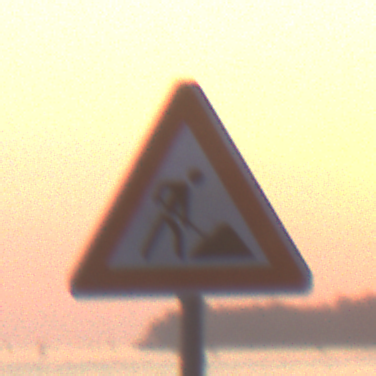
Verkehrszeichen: Arbeitsstelle
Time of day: SunriseSunset
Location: Outdoor (Urban)
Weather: Clear
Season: NotSpecified
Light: Natural